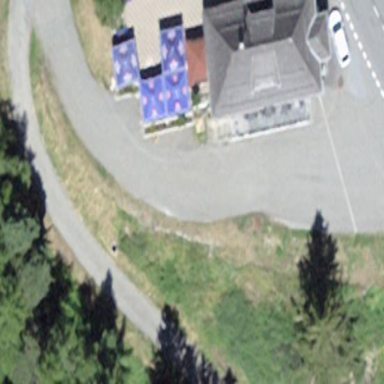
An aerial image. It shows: Restaurant building.